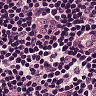
Metastatic tissue present: no